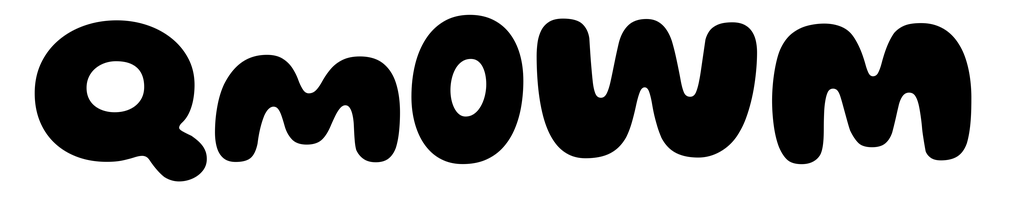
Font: Gluten_Bold